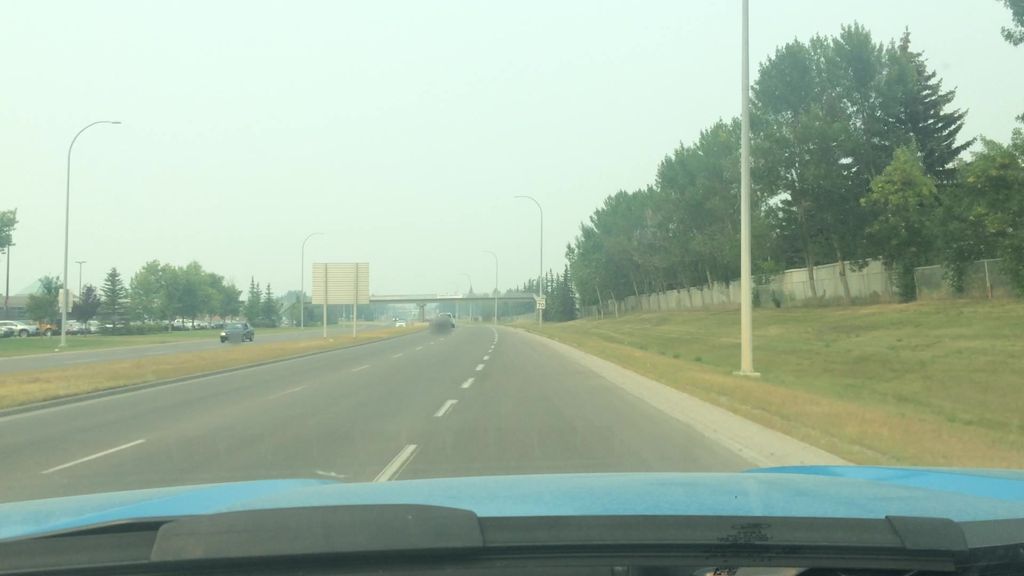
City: calgary